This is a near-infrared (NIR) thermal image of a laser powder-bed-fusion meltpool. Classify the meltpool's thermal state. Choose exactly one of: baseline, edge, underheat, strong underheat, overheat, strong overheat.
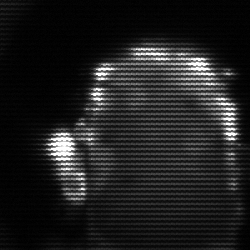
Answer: baseline